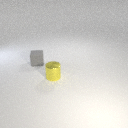
small gray rubber cube behind small yellow metal cylinder